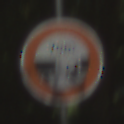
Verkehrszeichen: VerbotUnterschreitenMindestabstand
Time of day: Midday
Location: Outdoor (RoadRail)
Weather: Clear
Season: NotSpecified
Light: Natural